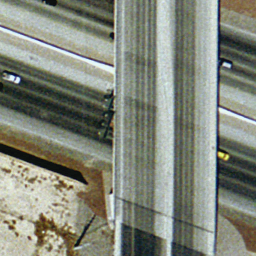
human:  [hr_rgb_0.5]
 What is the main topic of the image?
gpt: overpass